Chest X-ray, AP view. Patient: 52 years old, sex F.
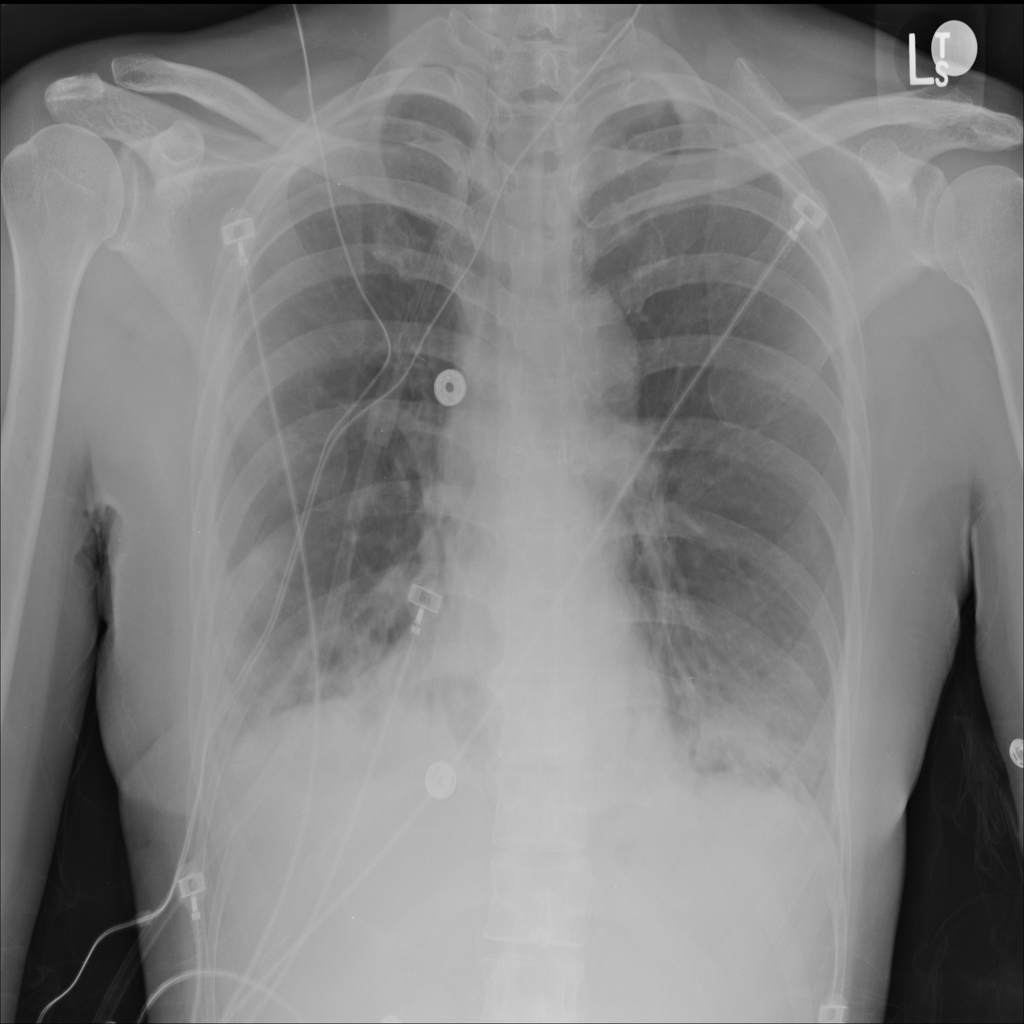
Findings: No Finding